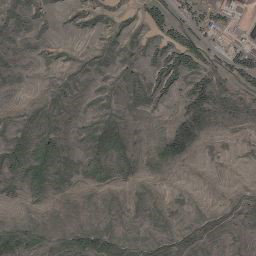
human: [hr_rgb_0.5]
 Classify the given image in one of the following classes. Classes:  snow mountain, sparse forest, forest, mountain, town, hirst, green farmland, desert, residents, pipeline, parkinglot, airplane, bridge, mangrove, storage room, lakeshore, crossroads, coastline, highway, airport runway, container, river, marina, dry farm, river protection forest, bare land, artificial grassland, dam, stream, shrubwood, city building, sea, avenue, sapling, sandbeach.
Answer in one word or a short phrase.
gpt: mountain